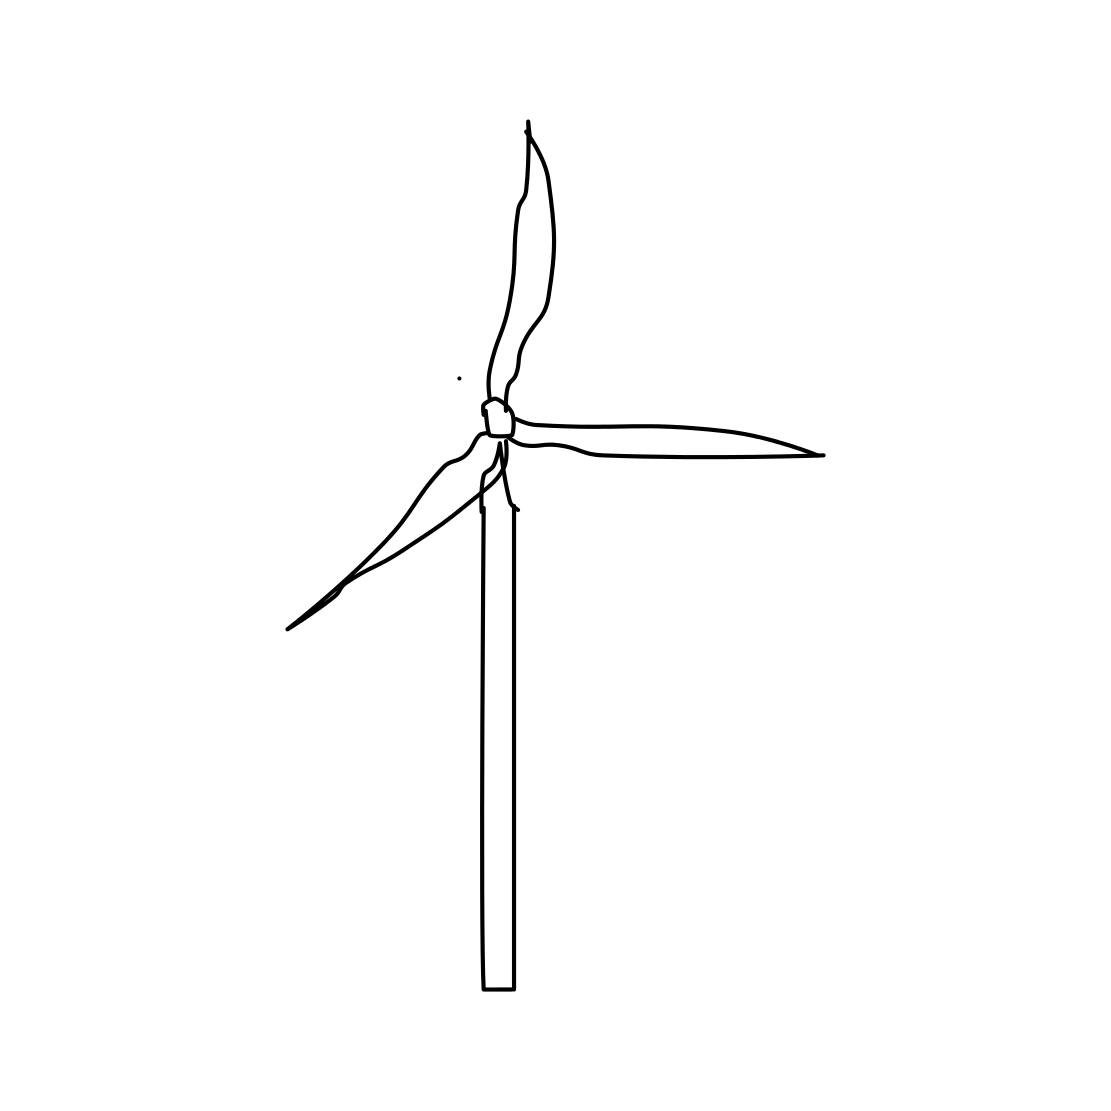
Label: windmill